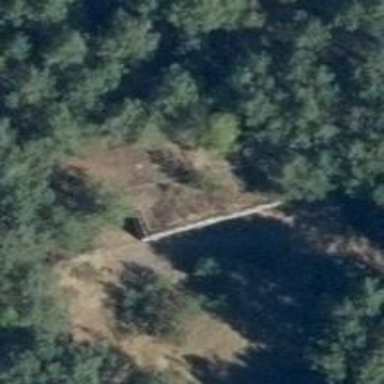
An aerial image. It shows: Military bunker for protection and defense.